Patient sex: F
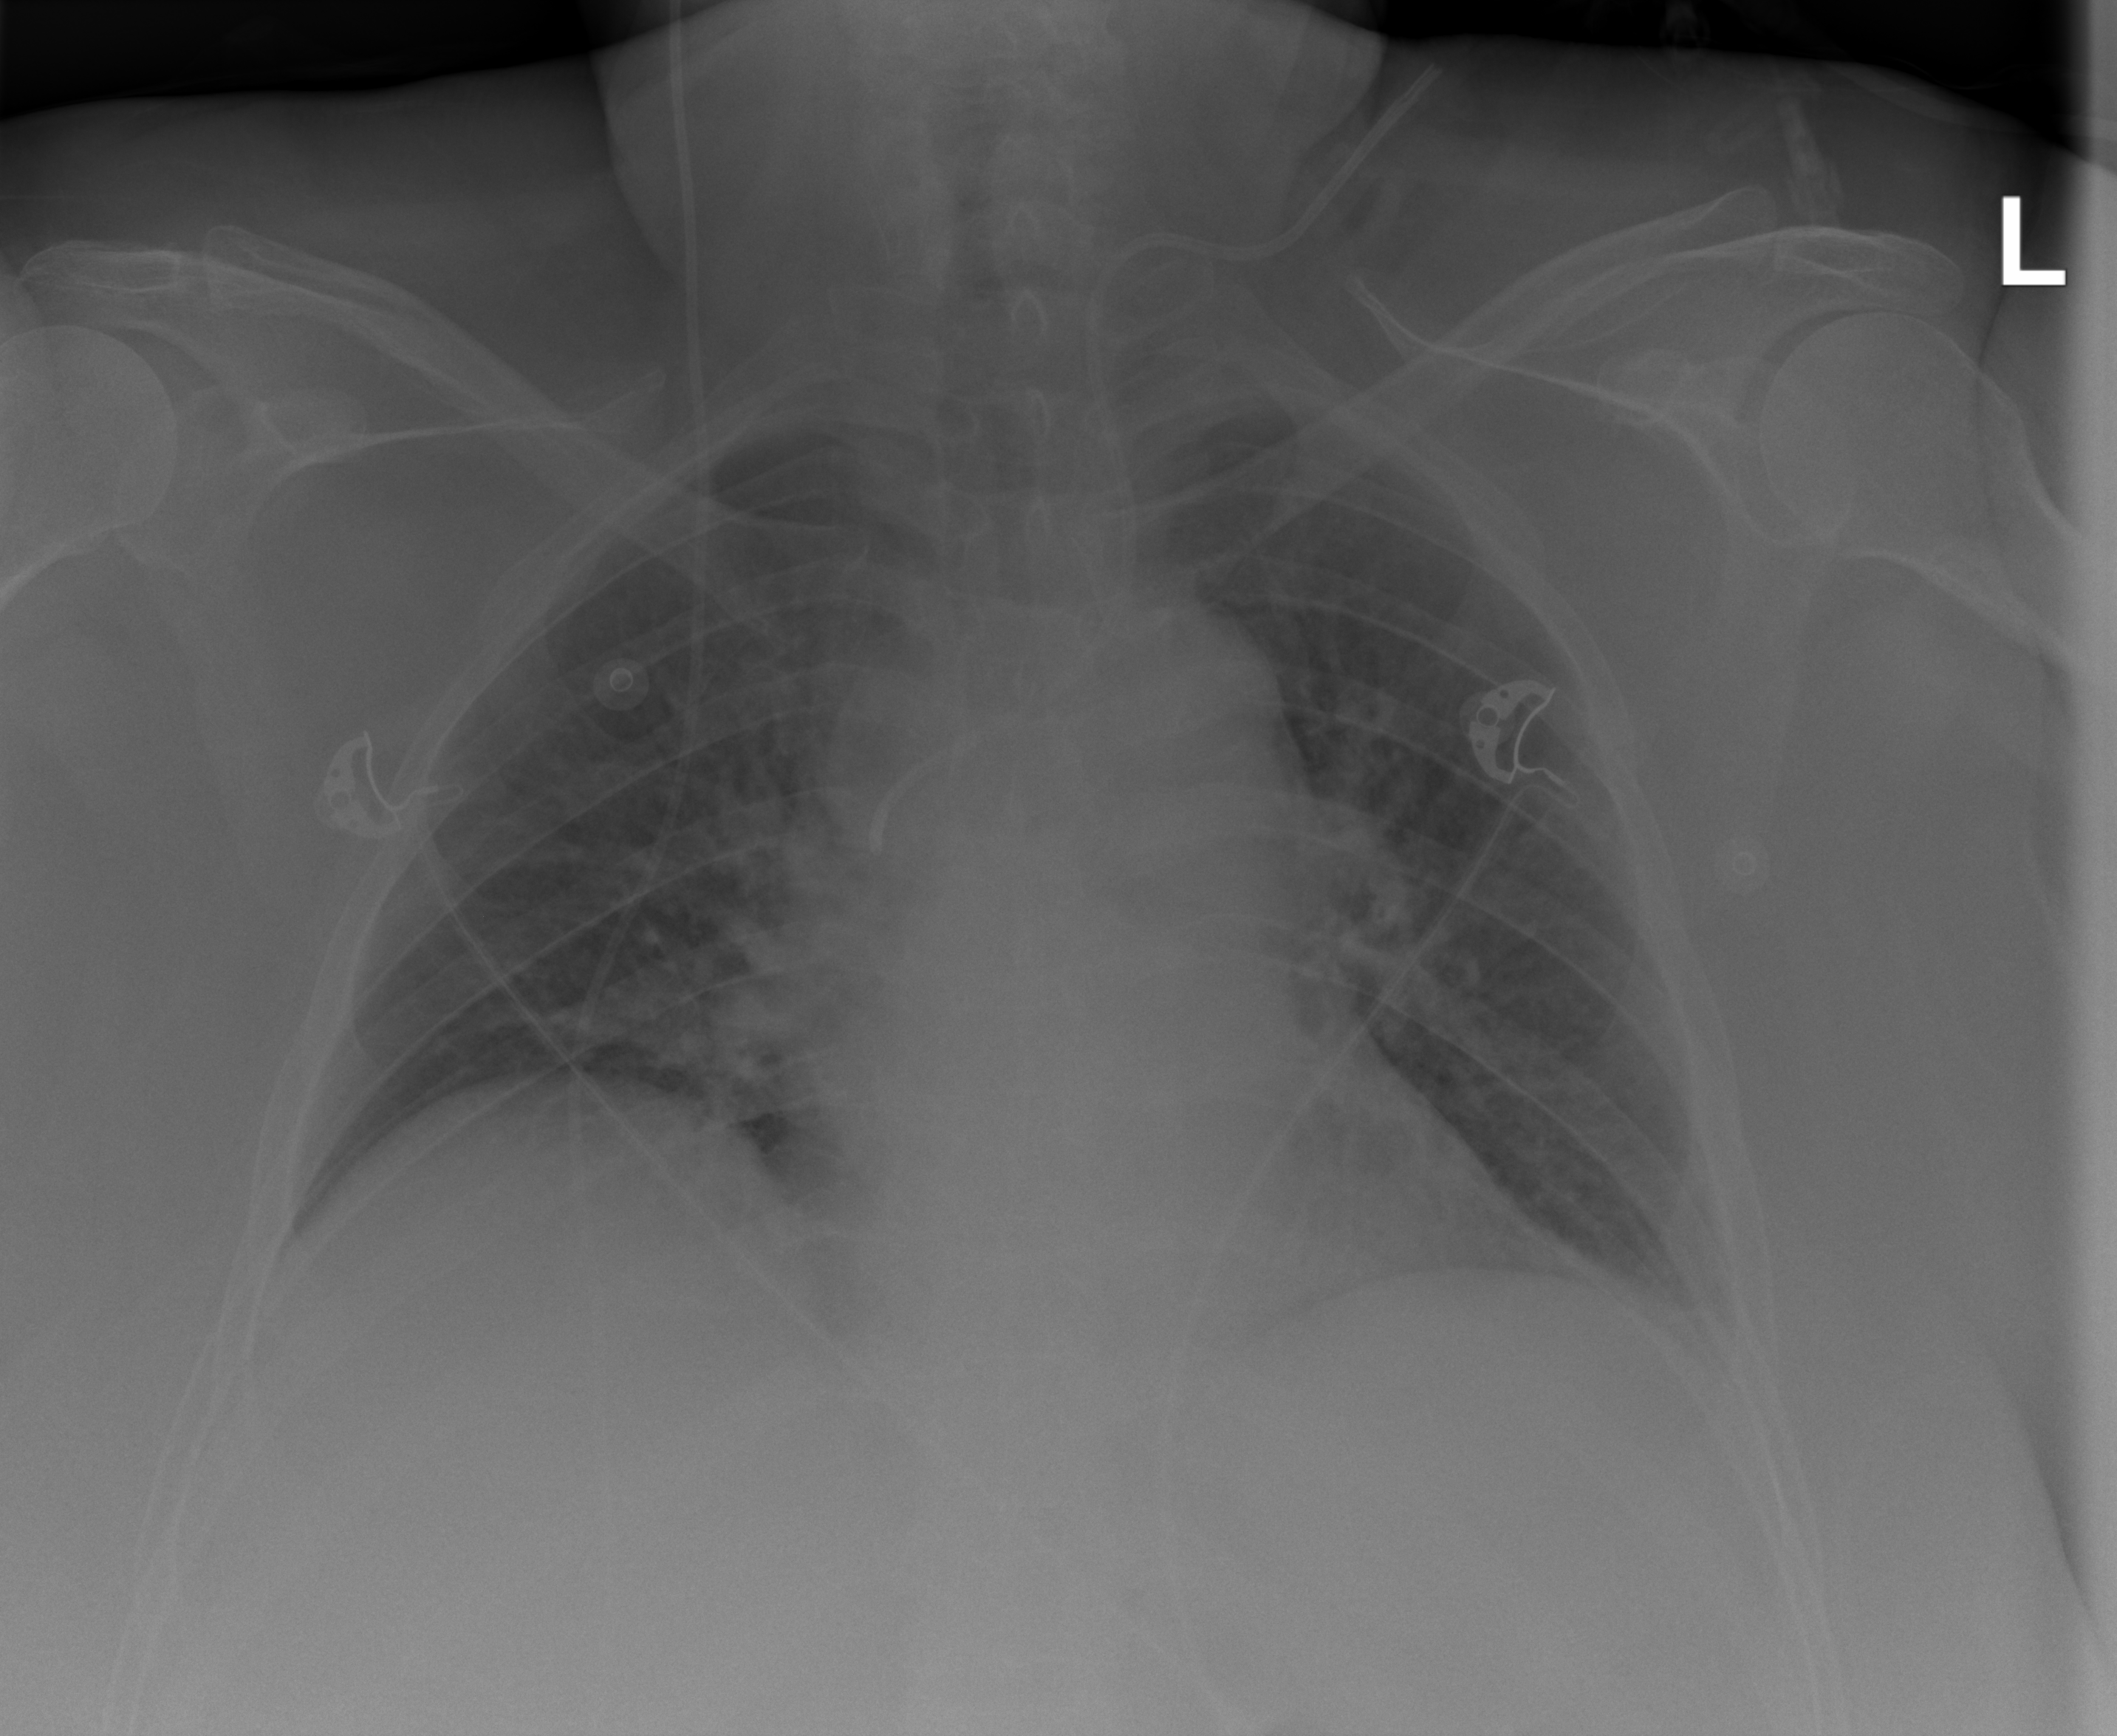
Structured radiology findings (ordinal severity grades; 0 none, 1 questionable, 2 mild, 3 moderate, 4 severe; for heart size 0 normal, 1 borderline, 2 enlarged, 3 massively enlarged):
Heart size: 0
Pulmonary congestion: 2
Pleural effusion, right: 0
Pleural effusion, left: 0
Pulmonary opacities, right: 0
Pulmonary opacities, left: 0
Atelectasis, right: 2
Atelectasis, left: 2